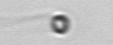
Label: flagellate